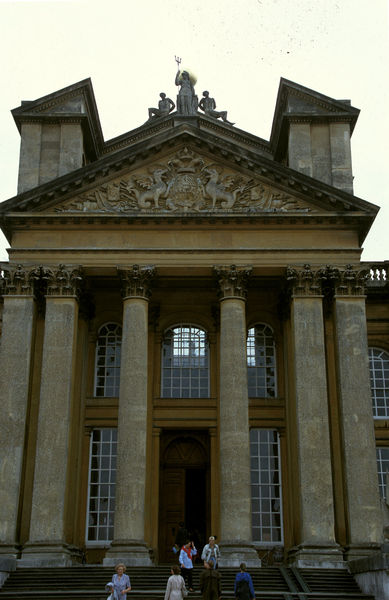
Titel: Nordfassade, Hauptblock, Mittelrisalit, Portikus
Künstler: John Vanbrugh
Standort: Woodstock, Oxfordshire
Institution: Blenheim Palace
Schlagwörter: blau, himmel, mann, weiß, frauen, gelb, menschen, ocker, braun, fenster, frau, glas, grau, pfeiler, schwarz, säule, säulen, tür, dach, gebäude, haus, rot, tiere, beige, architektur, barock, sockel, stein, gitter, kirche, figur, klassizismus, england, front, renaissance, skulptur, statue, relief, passanten, giebel, farbe, besucher, figuren, staffage, treppe, treppen, symmetrie, stuck, aufgang, geländer, stufe, stufen, bronze, plastik, plinthe, tor, foto, fotografie, photographie, eingang, antike, sprossen, türme, palast, balustrade, scheiben, bleiglas, architrav, kapitelle, kapitell, photo, fries, portal, wappen, sims, doppelsäulen, gesims, skulpturen, löwen, sandstein, farbfoto, glasfenster, residenz, portikus, fabelwesen, etagen, glasscheiben, korinthisch, tourist, schaft, pullover, aufnahme, bau, muenchen, raster, konisch, schinkel, plinte, bauplastik, tympanon, schäfte, atrium, treppenaufgang, bogenfenster, neoklassizismus, saulen, portikus motiv, rähm, touristen, verjüngen, uni, sehenswürdigkeit, zwillingssäulen, neptun, dreizack, aufname, kapitel', resims, imposantes gebäude, eckie und runde säulen, universitaet